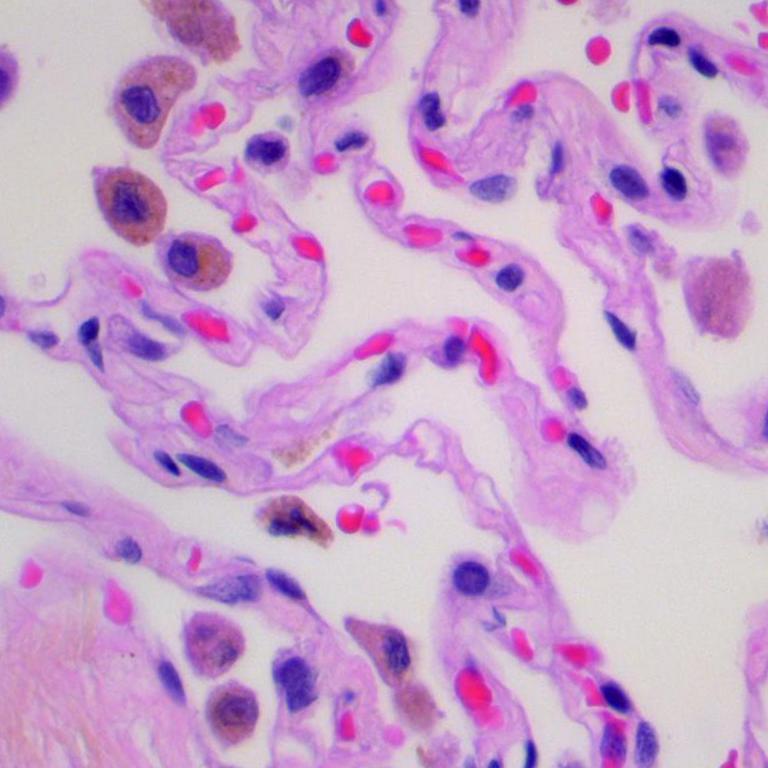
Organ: lung
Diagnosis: benign